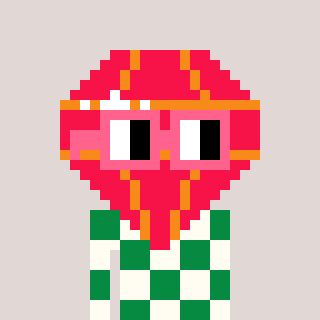
a pixel art character with square pink glasses, a red diamond-shaped head and a grayscale-colored body on a warm background